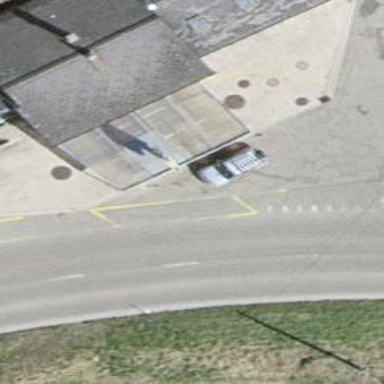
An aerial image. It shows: Fuel station.